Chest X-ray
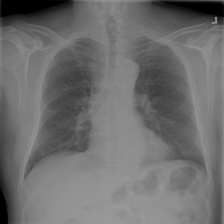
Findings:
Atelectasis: negative
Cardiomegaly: negative
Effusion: negative
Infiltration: negative
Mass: negative
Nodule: negative
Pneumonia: negative
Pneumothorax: negative
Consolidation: negative
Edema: negative
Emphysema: negative
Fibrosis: negative
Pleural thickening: negative
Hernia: negative